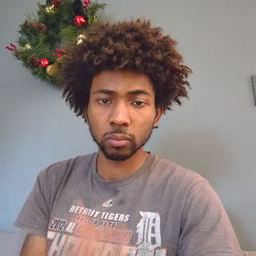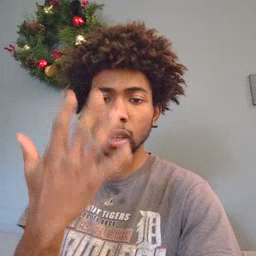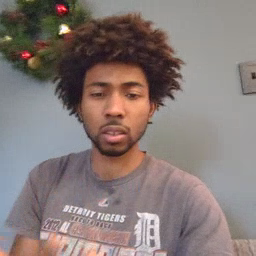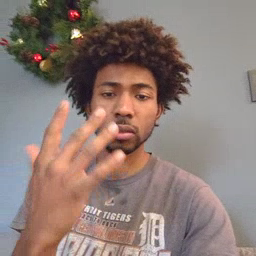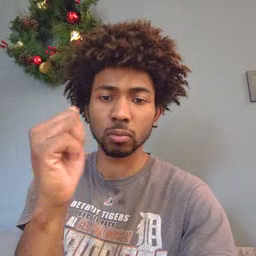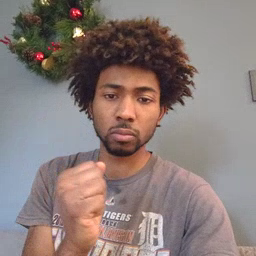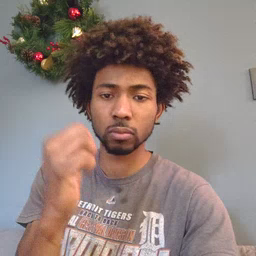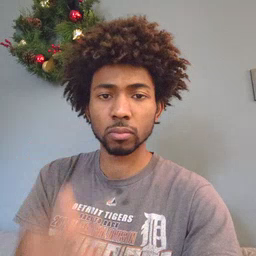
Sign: mitten